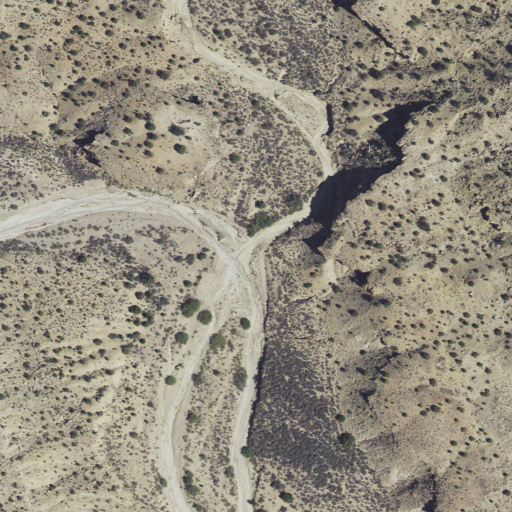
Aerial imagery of valley in Utah named Paradise Canyon containing only shrub